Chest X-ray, PA view. Patient: 29 years old, sex F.
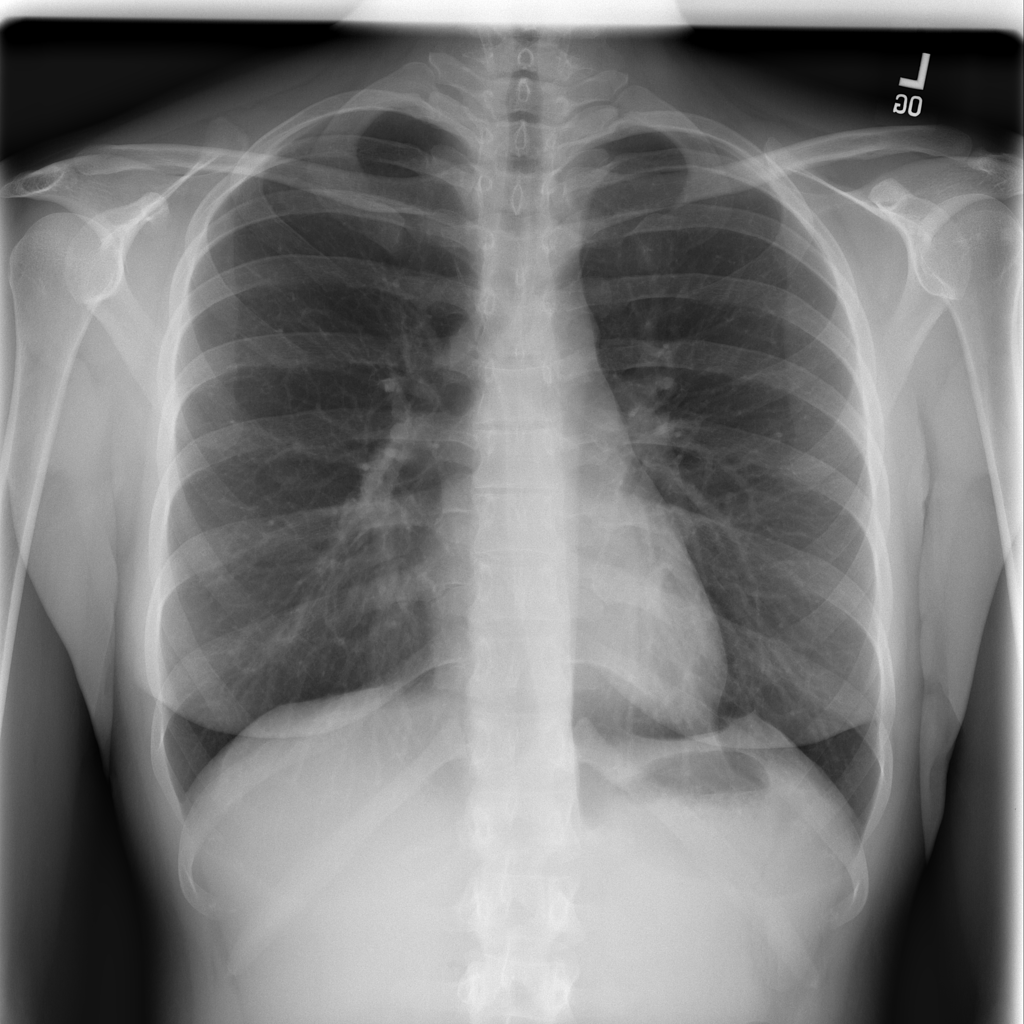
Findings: No Finding